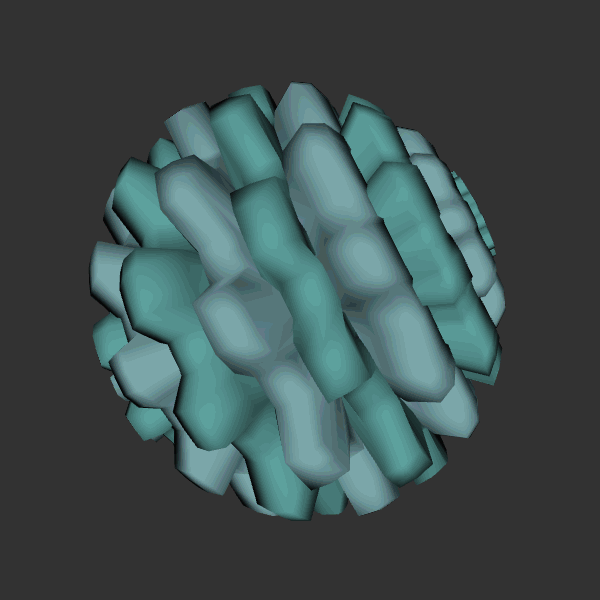
Background: dark